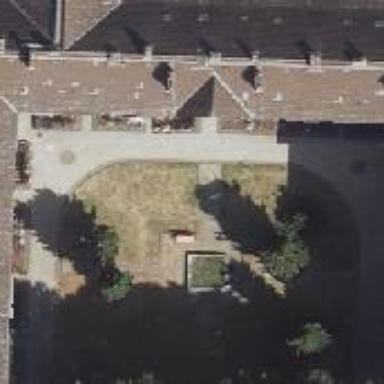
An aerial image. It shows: Building consisting of apartments.